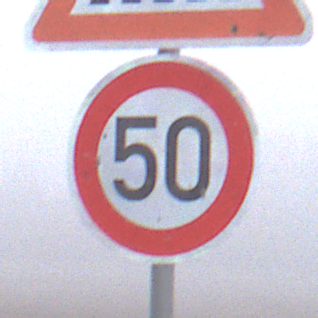
Verkehrszeichen: Geschwindigkeit50
Zusatzzeichen oben: FussgaengerueberwegRechts
Umgebung: Outdoor, RoadRail
Tageszeit: MorningAfternoon
Wetter: Overcast
Licht: Natural
Jahreszeit: NotSpecified
Kontrast: LowContrast